Question: I'm doing a log transform of a 'scale_fill', and the top of the scale isn't labeled. For a linear scale, this wouldn't be an issue since it's equidistant, but for a log scale, the value of the max MUST be shown.
Is there some way to force that behavior given that the value is not known?
<URL>
EDIT: reprex
'''
suppressPackageStartupMessages(require(tidyverse))
diamonds %>%
mutate(price = price^2)
ggplot(aes(x = carat, y = depth, fill = price)) +
geom_point() +
scale_fill_continuous(trans = "log")
'''

<URL>
Desired behavior: the top end of the price scale (light blue) has a label for the max value of price.
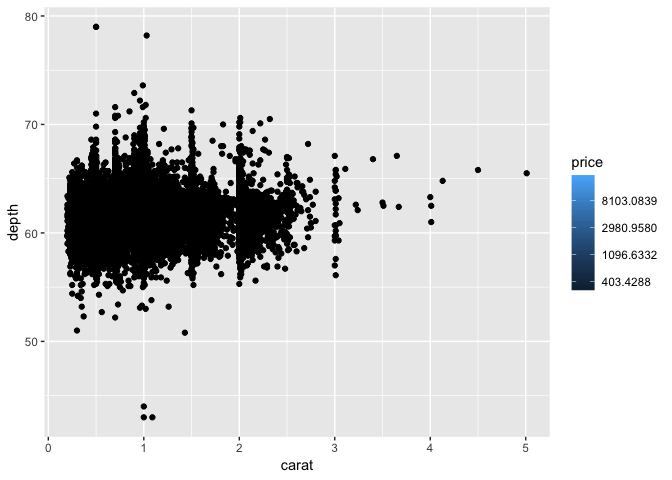
Answer: The 'breaks' parameter in 'scale_*_continuous' accepts one of the following (emphasis added):
> - 'NULL'- 'waiver()'- -
You can try this:
'''
p <- diamonds %>%
ggplot(aes(x = carat, y = depth, fill = price)) +
geom_point(shape = 21)
p +
scale_fill_continuous(
trans = "log",
breaks = function(x) seq(x[1], x[2], length.out = 5))
'''
<URL>
Or this if you want the values to be evenly spaced after log transformation:
'''
p +
scale_fill_continuous(
trans = "log",
breaks = function(x) exp(seq(log(x[1]), log(x[2]), length.out = 5)))
'''
<URL>
Above are just for illustration. Depending on your use case, you may want to modify the function for different number of breaks, nicer number formatting (e.g. rounding to specific number of decimal places), etc.